Interaction volume radius: 10 \u00c5
Interaction volume height: 10 \u00c5
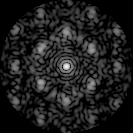
Disorder parameter: 0.5711